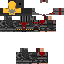
A female skeleton skin with dark skin, wearing brown helmet dressed in a yellow robe top and brown pants, featuring a closed mouth.